Question: I am using PySimplegui for UI development,want to know if there is a way to add menu icon as shown in the image below
this can be done with Tkinter and is working fine ,but i am failed to find any references in pysimplegui
any reference or link would be a great help

expecting this in menu item (image side by text)
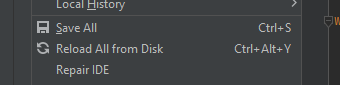
Answer: It's complex to add icons to menu items.
Here, add icons to menu items one by one by tkinter code.
'''
import PySimpleGUI as sg
sg.theme('LightGreen')
menu_def = [
['&File', ['&Open Ctrl-O', '&Save Ctrl-S', '&Properties', 'E&xit']],
['&Edit', ['&Paste', ['Special', 'Normal', ], 'Undo', 'Options::this_is_a_menu_key'], ],
['&Toolbar', ['---', 'Command &1', 'Command &2',
'---', 'Command &3', 'Command &4']],
['&Help', ['&About...']]
]
layout = [
[sg.Menu(menu_def, key='-MENUBAR-')],
[sg.Output(size=(60, 10))],
]
window = sg.Window("Title", layout, finalize=True)
images = []
# Menu 1 - File
for i in range(4):
image = sg.tk.PhotoImage(data=sg.EMOJI_BASE64_HAPPY_LIST[0:4][i])
images.append(image)
window['-MENUBAR-'].widget.children['!menu'].entryconfigure(i, image=image, compound='left')
# Menu 2 - Edit
for i in range(3):
image = sg.tk.PhotoImage(data=sg.EMOJI_BASE64_HAPPY_LIST[4:7][i])
images.append(image)
window['-MENUBAR-'].widget.children['!menu2'].entryconfigure(i, image=image, compound='left')
# Menu 2 - Edit - Paste
for i in range(2):
image = sg.tk.PhotoImage(data=sg.EMOJI_BASE64_HAPPY_LIST[7:9][i])
images.append(image)
window['-MENUBAR-'].widget.children['!menu2'].children['!menu'].entryconfigure(i, image=image, compound='left')
# Menu 3 - Toolbar
for i, j in enumerate((1, 2, 4, 5)):
image = sg.tk.PhotoImage(data=sg.EMOJI_BASE64_HAPPY_LIST[9:13][i])
images.append(image)
window['-MENUBAR-'].widget.children['!menu3'].entryconfigure(j, image=image, compound='left')
# Menu 4 - Help
for i in range(1):
image = sg.tk.PhotoImage(data=sg.EMOJI_BASE64_HAPPY_LIST[13])
images.append(image)
window['-MENUBAR-'].widget.children['!menu4'].entryconfigure(i, image=image, compound='left')
while True:
event, values = window.read()
if event in (sg.WIN_CLOSED, 'Exit'):
break
print(event, values)
window.close()
'''
<URL>